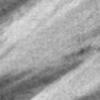
Label: change